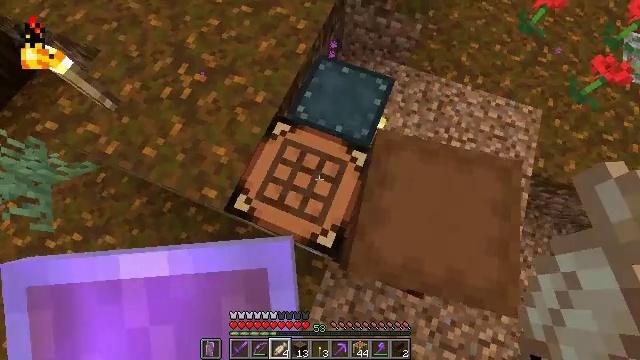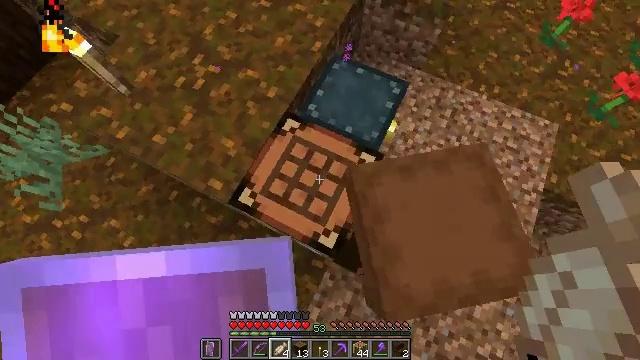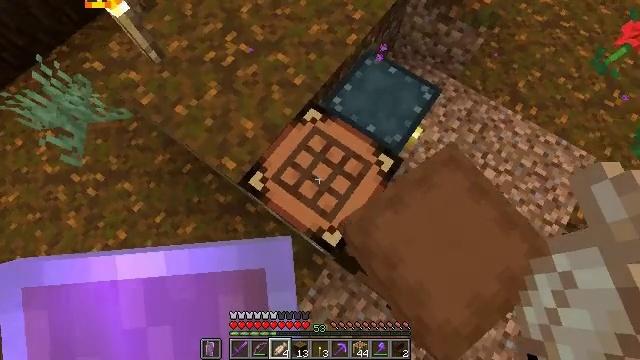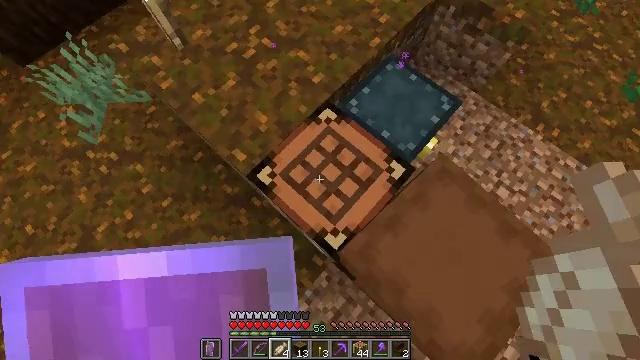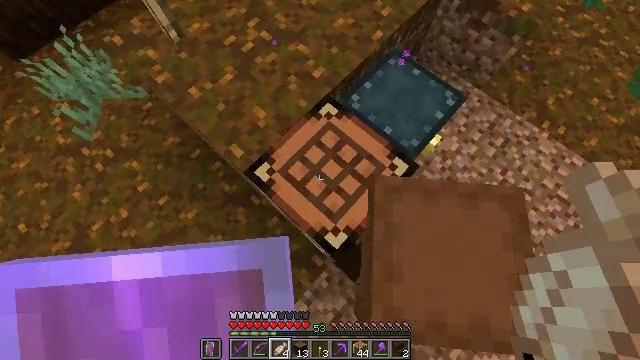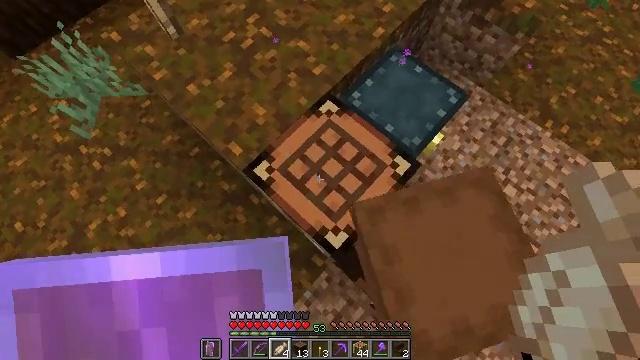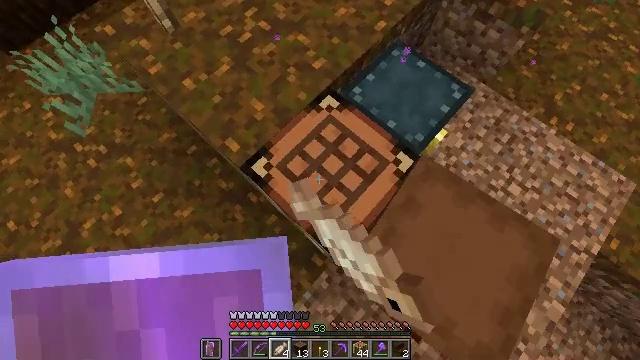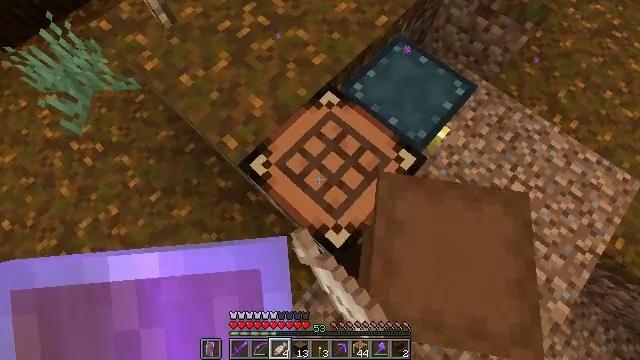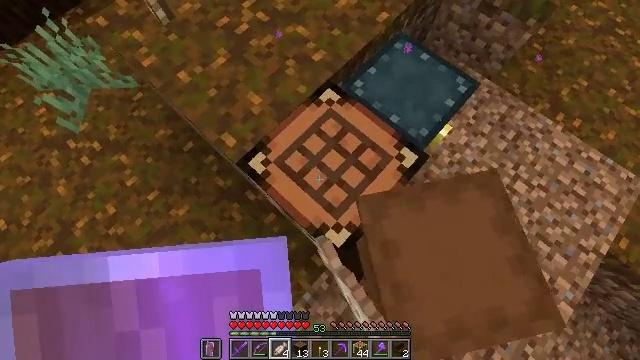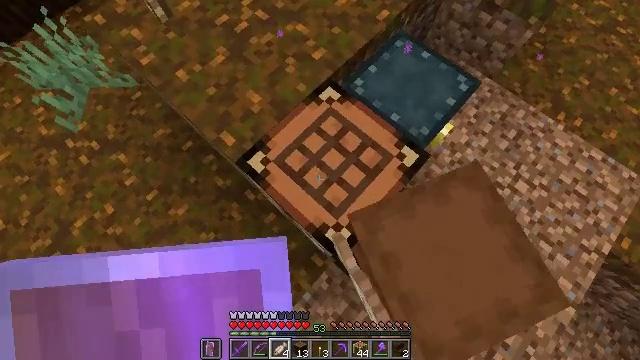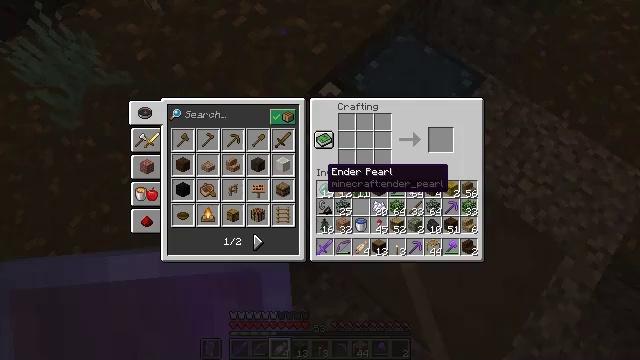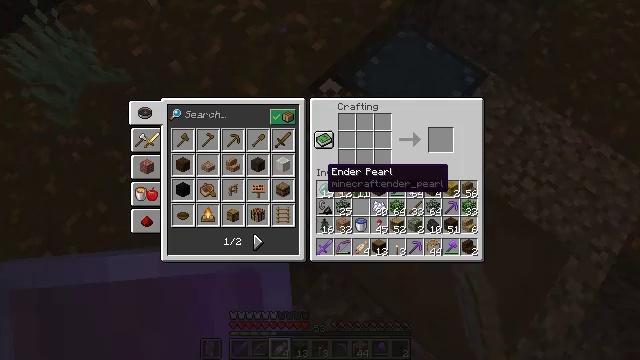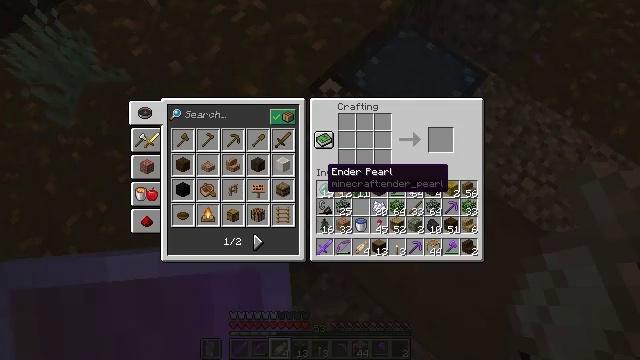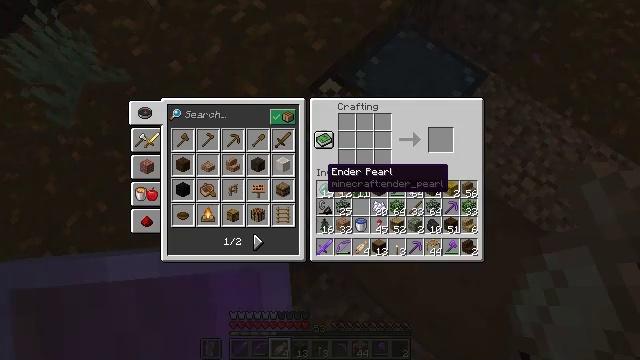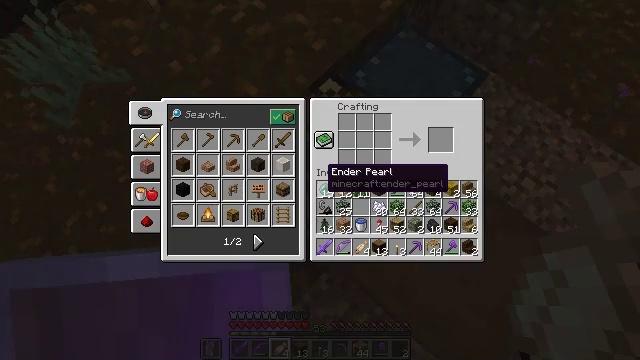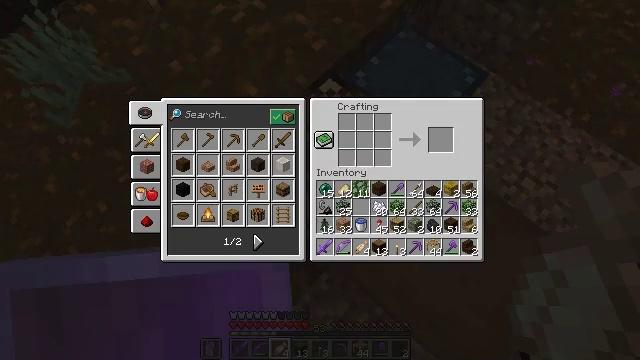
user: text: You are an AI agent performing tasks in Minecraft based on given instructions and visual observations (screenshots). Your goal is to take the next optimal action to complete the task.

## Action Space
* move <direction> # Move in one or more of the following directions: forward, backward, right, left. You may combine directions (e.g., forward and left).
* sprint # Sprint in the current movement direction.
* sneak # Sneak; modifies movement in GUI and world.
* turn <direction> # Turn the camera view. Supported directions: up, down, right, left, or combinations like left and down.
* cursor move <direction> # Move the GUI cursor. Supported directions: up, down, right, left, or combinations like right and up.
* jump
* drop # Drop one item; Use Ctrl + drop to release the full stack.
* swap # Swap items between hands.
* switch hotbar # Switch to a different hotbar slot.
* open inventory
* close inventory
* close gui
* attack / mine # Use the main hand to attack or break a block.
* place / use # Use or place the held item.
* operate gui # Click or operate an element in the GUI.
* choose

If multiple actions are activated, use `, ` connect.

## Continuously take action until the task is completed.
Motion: motion action
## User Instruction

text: Create jungle stairs using the crafting table.
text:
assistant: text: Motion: turn left
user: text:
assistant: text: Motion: turn left
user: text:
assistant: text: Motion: turn left
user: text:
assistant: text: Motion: no_op
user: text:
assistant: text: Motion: use / place
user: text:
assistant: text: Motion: use / place
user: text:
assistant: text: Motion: use / place
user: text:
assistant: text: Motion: no_op
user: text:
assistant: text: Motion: no_op
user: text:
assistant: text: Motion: no_op
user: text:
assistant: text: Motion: no_op
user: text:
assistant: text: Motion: no_op
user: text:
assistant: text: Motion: no_op
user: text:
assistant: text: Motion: no_op
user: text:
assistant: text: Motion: no_op
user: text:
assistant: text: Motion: turn left
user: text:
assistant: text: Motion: turn left
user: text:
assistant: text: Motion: turn left
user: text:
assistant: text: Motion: no_op
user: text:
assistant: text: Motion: no_op
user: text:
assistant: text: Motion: turn down
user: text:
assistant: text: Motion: no_op
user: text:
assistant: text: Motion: turn right
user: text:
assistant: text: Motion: turn right
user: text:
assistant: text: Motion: no_op
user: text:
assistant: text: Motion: no_op
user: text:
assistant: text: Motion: turn left and up
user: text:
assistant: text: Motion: turn left and up
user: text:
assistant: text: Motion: turn left and up
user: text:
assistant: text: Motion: no_op